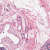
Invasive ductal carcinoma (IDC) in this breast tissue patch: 0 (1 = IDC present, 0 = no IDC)